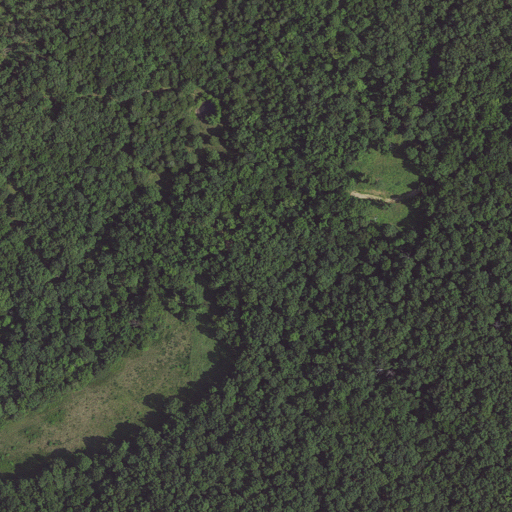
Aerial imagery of valley in Arkansas named Rock Spring Hollow containing deciduous forest, mixed forest, evergreen forest, and open development